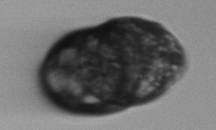
Label: Margalefidinium